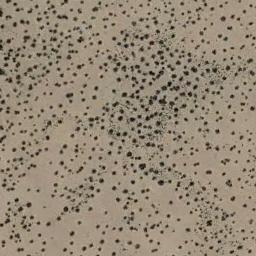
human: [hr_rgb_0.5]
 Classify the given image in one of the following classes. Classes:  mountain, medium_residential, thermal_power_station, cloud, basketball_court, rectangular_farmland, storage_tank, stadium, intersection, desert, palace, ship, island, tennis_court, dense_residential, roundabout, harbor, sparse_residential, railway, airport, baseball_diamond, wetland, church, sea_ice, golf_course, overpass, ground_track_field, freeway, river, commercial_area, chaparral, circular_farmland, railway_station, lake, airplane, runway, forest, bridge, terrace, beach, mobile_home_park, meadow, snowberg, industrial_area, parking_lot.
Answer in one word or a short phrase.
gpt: chaparral